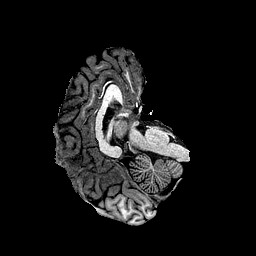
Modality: T1w
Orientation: axial
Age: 24
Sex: male
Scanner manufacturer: ge
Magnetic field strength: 3 T
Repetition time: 7.66 s
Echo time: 0.003476 s